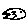
Label: fish